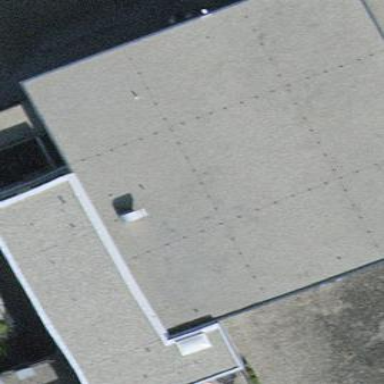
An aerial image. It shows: The building has flat roof oriented across.